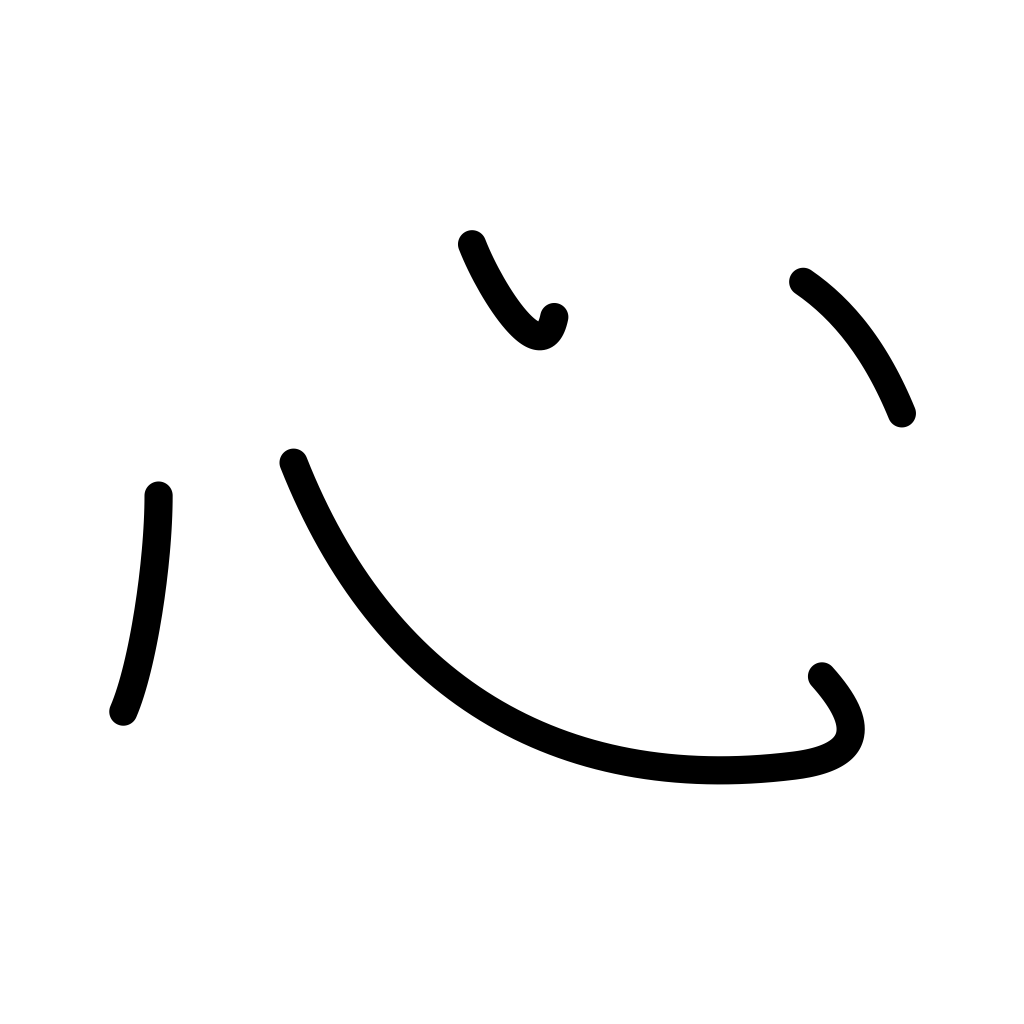
Meaning: heart, mind, spirit